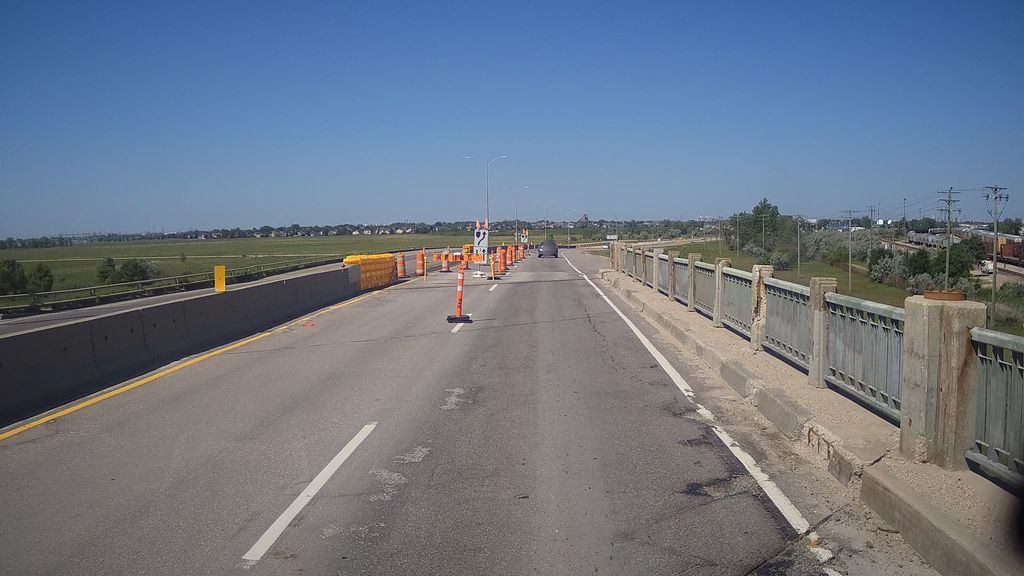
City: winnipeg